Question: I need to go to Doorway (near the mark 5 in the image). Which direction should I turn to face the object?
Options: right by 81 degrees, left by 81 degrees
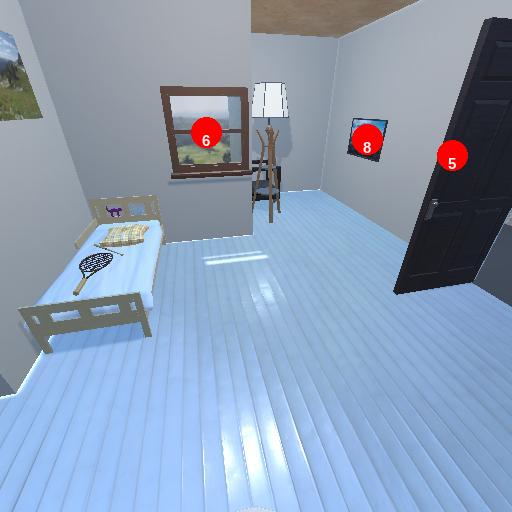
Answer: right by 81 degrees